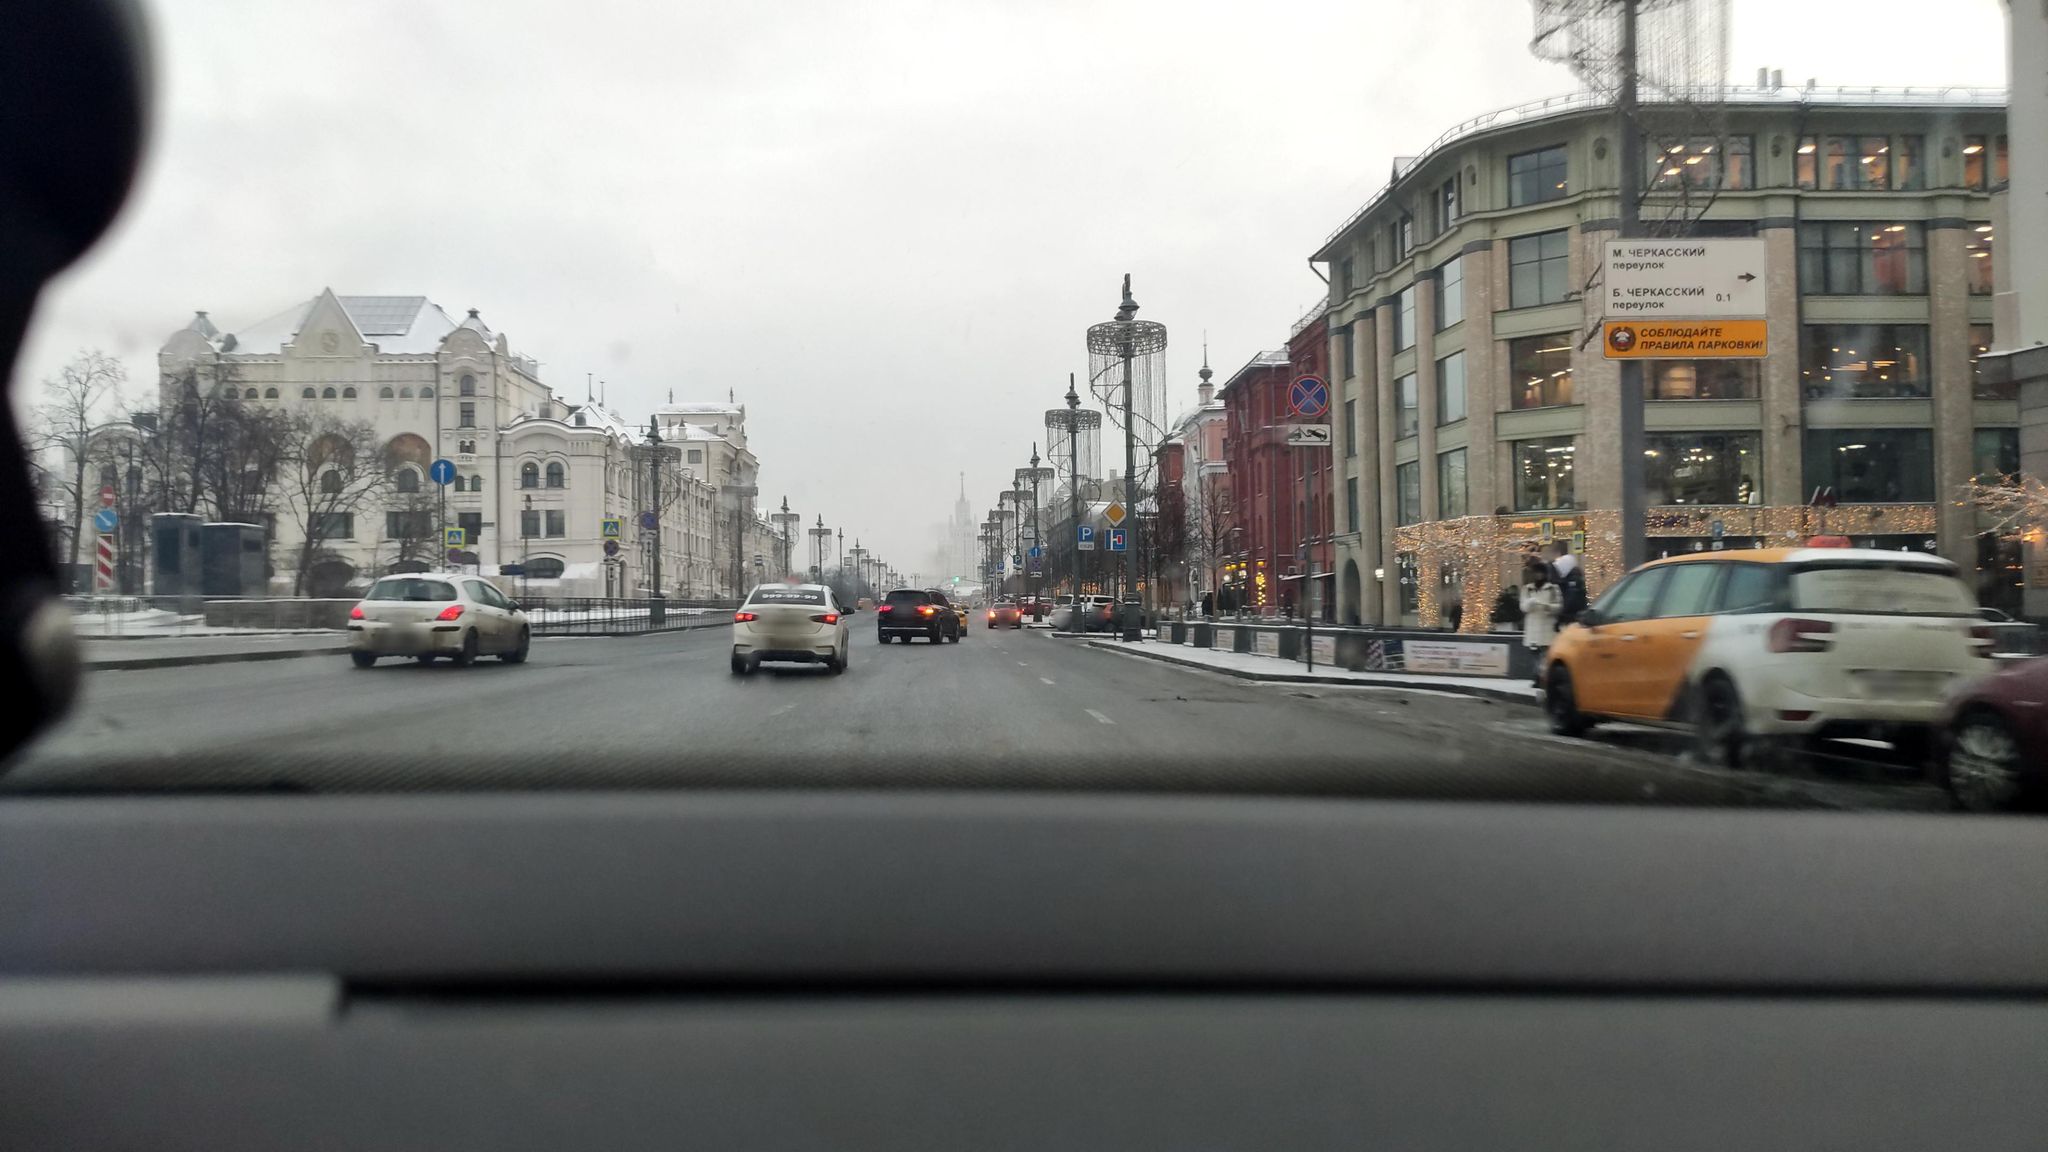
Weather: snowy
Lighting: day
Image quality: slightly poor
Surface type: driving surface
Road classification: footway
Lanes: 5
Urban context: urban centre
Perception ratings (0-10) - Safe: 7.84, Lively: 9.15, Beautiful: 3.47, Boring: 0.52, Depressing: 4.97, Wealthy: 7.55